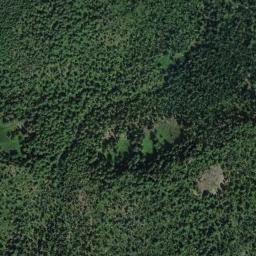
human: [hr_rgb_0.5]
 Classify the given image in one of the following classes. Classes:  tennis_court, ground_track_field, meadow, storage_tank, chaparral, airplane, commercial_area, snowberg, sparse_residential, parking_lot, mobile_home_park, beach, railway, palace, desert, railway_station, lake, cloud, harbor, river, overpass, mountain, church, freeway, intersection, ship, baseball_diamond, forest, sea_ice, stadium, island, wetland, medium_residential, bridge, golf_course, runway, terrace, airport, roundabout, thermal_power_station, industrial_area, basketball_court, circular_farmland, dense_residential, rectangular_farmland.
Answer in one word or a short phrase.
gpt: forest